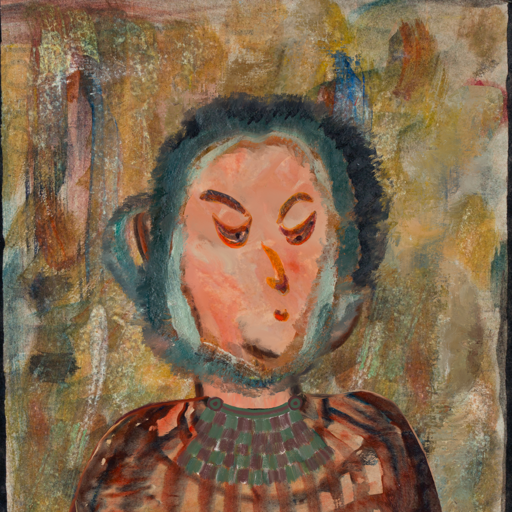
Background: Pipe, Head And Neck Side: Roy_Bahadur, Face Side: Hypocrite, Bust: Orphan, Hair Side: Boggyland, Head Accessory: Blank, Second Necklace: After_Raid, Necklace: Blank, Baby: Blank